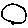
Label: circle